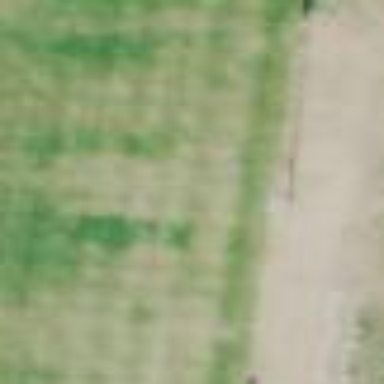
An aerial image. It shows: Grass pitch designated for soccer.